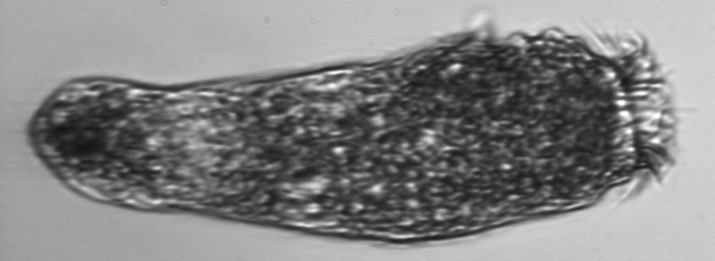
Label: Strombidium_conicum